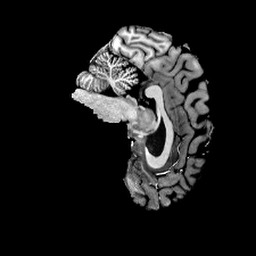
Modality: T1w
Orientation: sagittal
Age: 31
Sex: male
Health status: healthy
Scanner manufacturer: siemens
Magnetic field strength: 6.98 T
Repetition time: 6 s
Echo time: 0.00302 s